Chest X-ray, PA view. Patient: 45 years old, sex M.
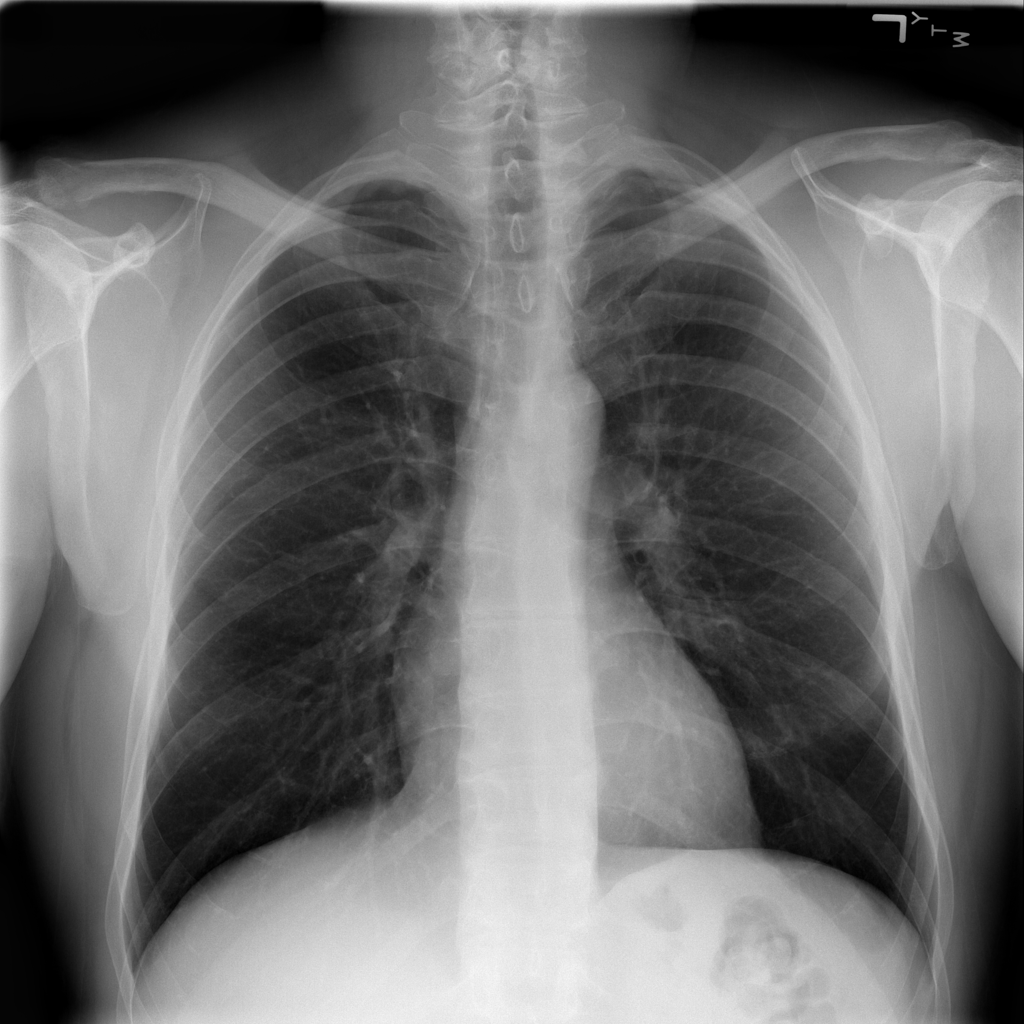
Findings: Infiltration